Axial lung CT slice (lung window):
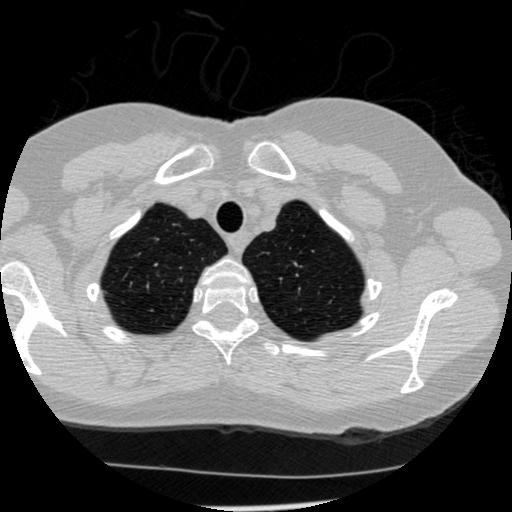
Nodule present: no